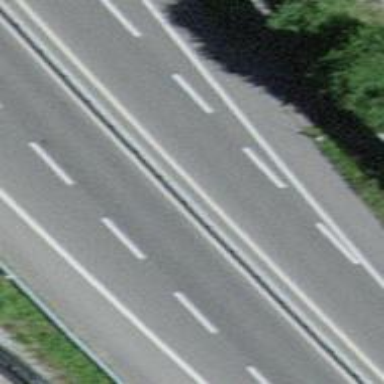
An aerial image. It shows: Asphalt trunk highway.